Interaction volume radius: 10 \u00c5
Interaction volume height: 30 \u00c5
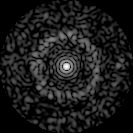
Disorder parameter: 0.8207